五年级 · 立体几何学
计算如图图形的表面积。
(1)

(2)

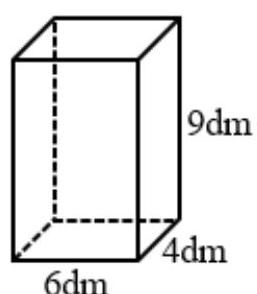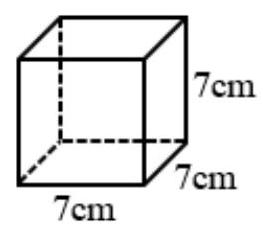
答案: 解(1) $228 \mathrm{dm}^{2} ;$ (2) $294 \mathrm{~cm}^{2}$
【分析】长方体表面积 $=($ 长 $\times$ 宽 $十$ 长 $\times$ 高十宽 $\times$ 高 $) \times 2$, 正方体表面积 $=$ 棱长 $\times$ 棱长 $\times 6$, 将数据代入公式, 求出图形的表面积即可。

【详解】（1） $(6 \times 4+6 \times 9+4 \times 9) \times 2$

$=(24+54+36) \times 2$

$=114 \times 2$

$=228\left(\mathrm{dm}^{2}\right)$

(2) $7 \times 7 \times 6=294\left(\mathrm{~cm}^{2}\right)$